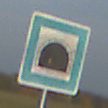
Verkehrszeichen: Tunnel
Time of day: SunriseSunset
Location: Outdoor (Nature)
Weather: PartlyCloudy
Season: NotSpecified
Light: Natural